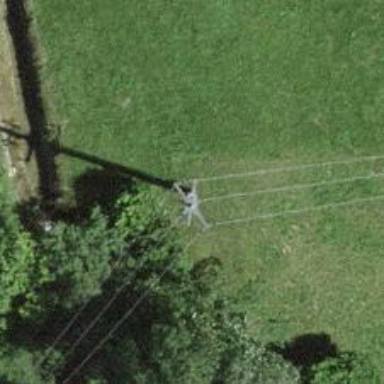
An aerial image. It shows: Power pole.